Field crop: maize
Growth stage: 2
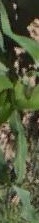
Species: maize